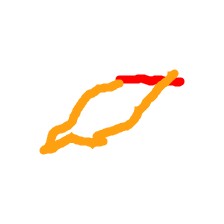
Shape: parallelogram